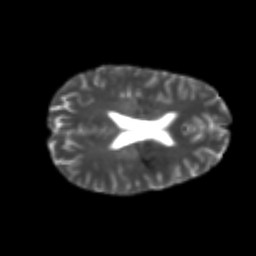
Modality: T2w
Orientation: axial
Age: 24
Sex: female
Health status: healthy
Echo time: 0.074 s